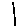
Label: line